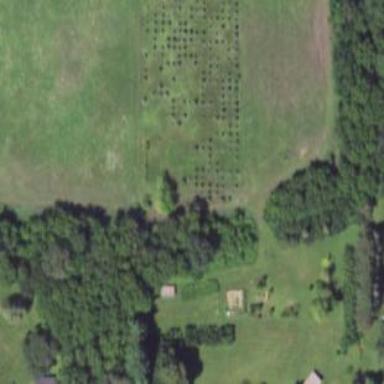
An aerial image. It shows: Orchard.